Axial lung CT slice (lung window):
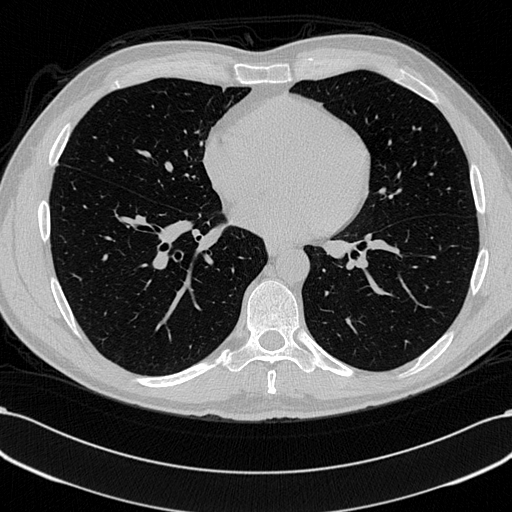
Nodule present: no